Question: New to Applets, I have never dealt with having to export the resources to the jar.
The browser is failing to load properties files:
'''
access denied ("java.io.FilePermission"
"config\en-us.properties""read")
'''
Properties files are imported as so:

Code to load Properties file:
'''
prop.load(new FileInputStream("config/en-us.properties"));
'''
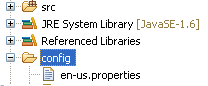
Answer: Obtain an URL to the properties file in the jar using:
'''
URL urlToProps = this.getClass().getResource("/config/en-us.properties");
'''
Use an 'URLConnection' to set a read timeout.
'''
// courtesy of MyTitle 'default timeout is infinity'
URLConnection connection = urlToProps.openConnection();
connection.setConnectTimeout(5000);
'''
Get an 'InputStream'.
'''
InputStream is = connection.getInputStream();
'''
Then use <URL> to load it.
'''
prop.load(is);
'''